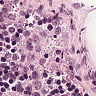
Metastatic tissue present: no